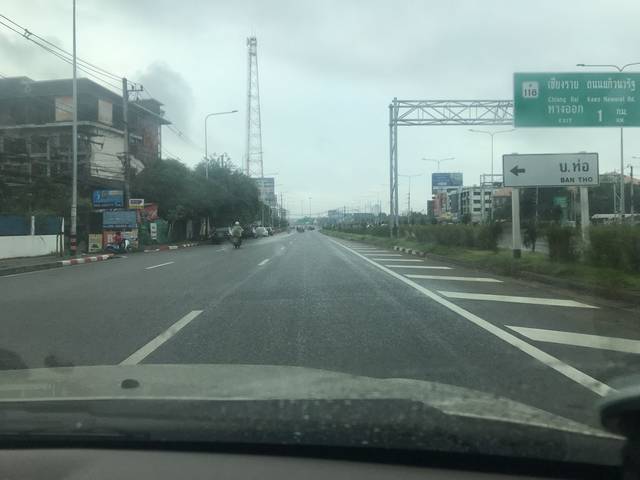
Region: Thailand
Coordinates: 18.811, 98.996